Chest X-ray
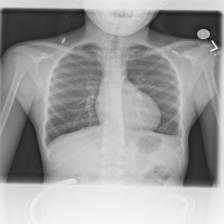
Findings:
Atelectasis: negative
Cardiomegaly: negative
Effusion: negative
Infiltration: negative
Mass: negative
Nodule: negative
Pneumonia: negative
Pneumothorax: negative
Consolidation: negative
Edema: negative
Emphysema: negative
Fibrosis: negative
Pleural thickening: negative
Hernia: negative